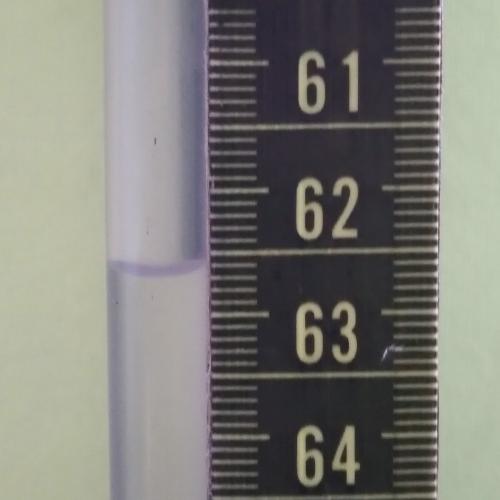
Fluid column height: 62.6 cm